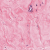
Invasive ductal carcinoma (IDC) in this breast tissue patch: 0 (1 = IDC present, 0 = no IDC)